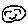
Label: smiley face